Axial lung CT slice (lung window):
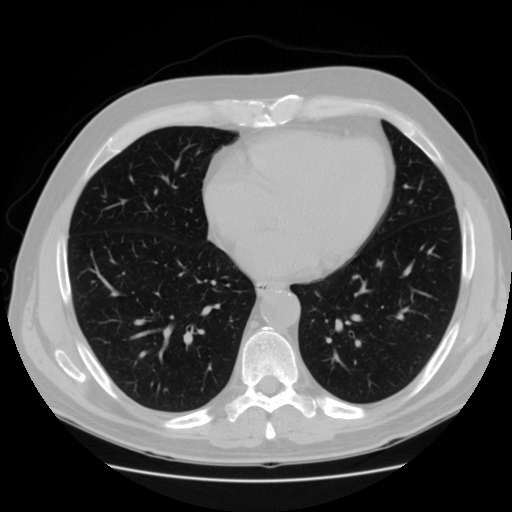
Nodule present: no